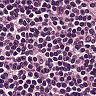
Metastatic tissue present: no